Question: I'm displaying a video output from device camera using 'AVCaptureVideoPreviewLayer'.
I would like to have an 'UILabel' and to fill its content with camera output, just like in the picture below:

I can't find something useful to achieve this, does someone know how to do this effect?
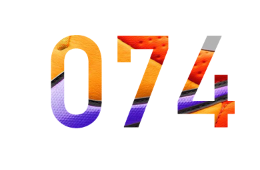
Answer: Try this code:
'''
CATextLayer *label = [CATextLayer layer];
label.frame = self.cameraParentView.bounds;
label.foregroundColor = [UIColor blackColor].CGColor;
label.string = @"074";
label.font = (__bridge CFTypeRef)(@"Helvetica");
label.fontSize = 90;
label.alignmentMode = kCAAlignmentCenter;
label.wrapped = true;
label.contentsScale = [[UIScreen mainScreen] scale];
self.cameraLayer.layer.mask = label;
'''